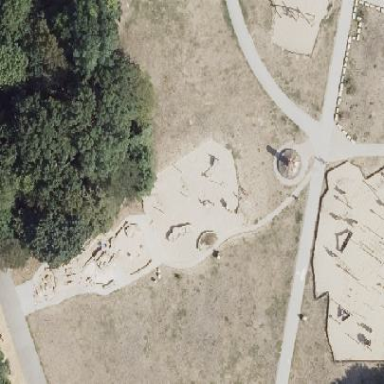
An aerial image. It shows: Sandpit playground.